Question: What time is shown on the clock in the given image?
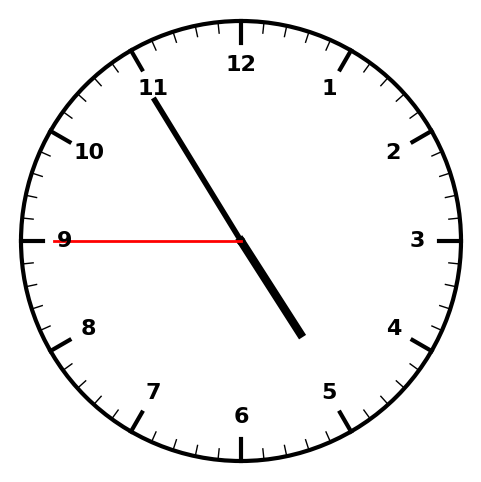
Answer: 04:54:45